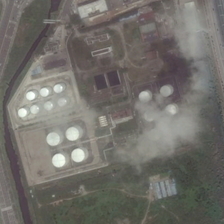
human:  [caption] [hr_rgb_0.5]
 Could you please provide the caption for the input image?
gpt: there is a big lake in front of the huge factory .

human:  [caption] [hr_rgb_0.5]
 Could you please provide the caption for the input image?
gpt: there are a lot of storage tanks in the factory and planted a lot of trees and vegetation .

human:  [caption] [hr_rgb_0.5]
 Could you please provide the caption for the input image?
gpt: there is a big lake in front of the huge factory .

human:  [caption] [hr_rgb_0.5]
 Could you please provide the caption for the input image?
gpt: there are a lot of storage tanks in the factory and planted a lot of trees and vegetation .

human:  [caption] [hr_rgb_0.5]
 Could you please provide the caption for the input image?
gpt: there is a big lake in front of the huge factory .